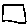
Label: square